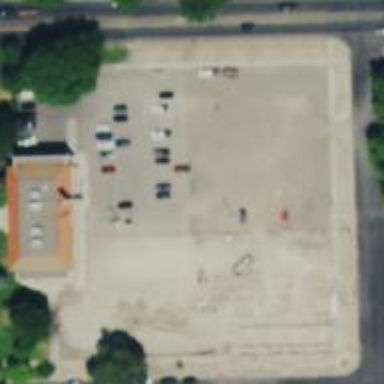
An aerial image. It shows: Parking space is available.